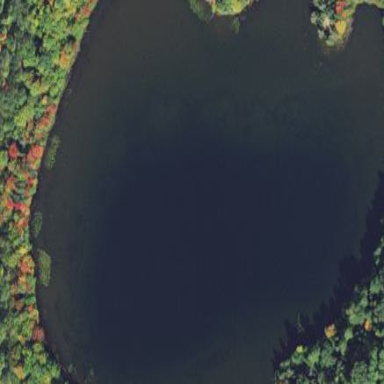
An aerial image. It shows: Serene lake surrounded by nature.